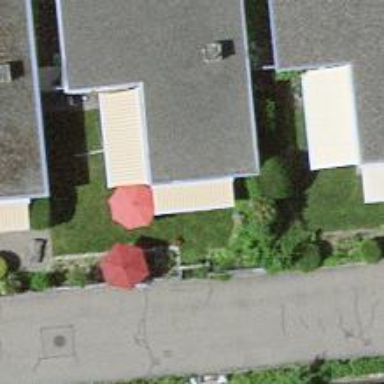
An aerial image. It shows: Garage.